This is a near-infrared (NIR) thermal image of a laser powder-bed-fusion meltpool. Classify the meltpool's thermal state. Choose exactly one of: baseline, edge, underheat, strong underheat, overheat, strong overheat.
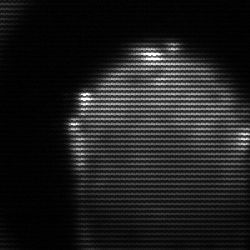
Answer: edge